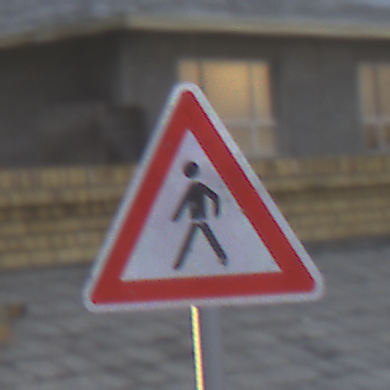
Verkehrszeichen: FussgaengerRechts
Umgebung: Outdoor, Beach
Tageszeit: SunriseSunset
Wetter: Overcast
Licht: Natural
Jahreszeit: NotSpecified
Kontrast: LowContrast